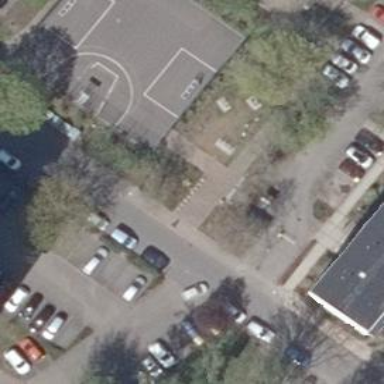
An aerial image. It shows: Playground area for leisure land.